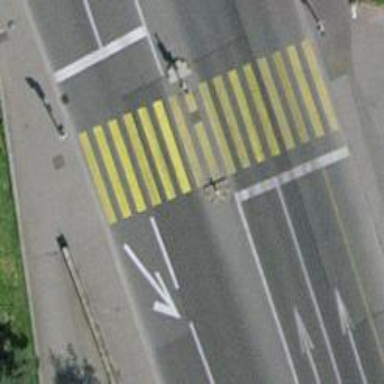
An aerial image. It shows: Crossing equipped with traffic signals. It is zebra crossing.